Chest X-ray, PA view. Patient: 30 years old, sex F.
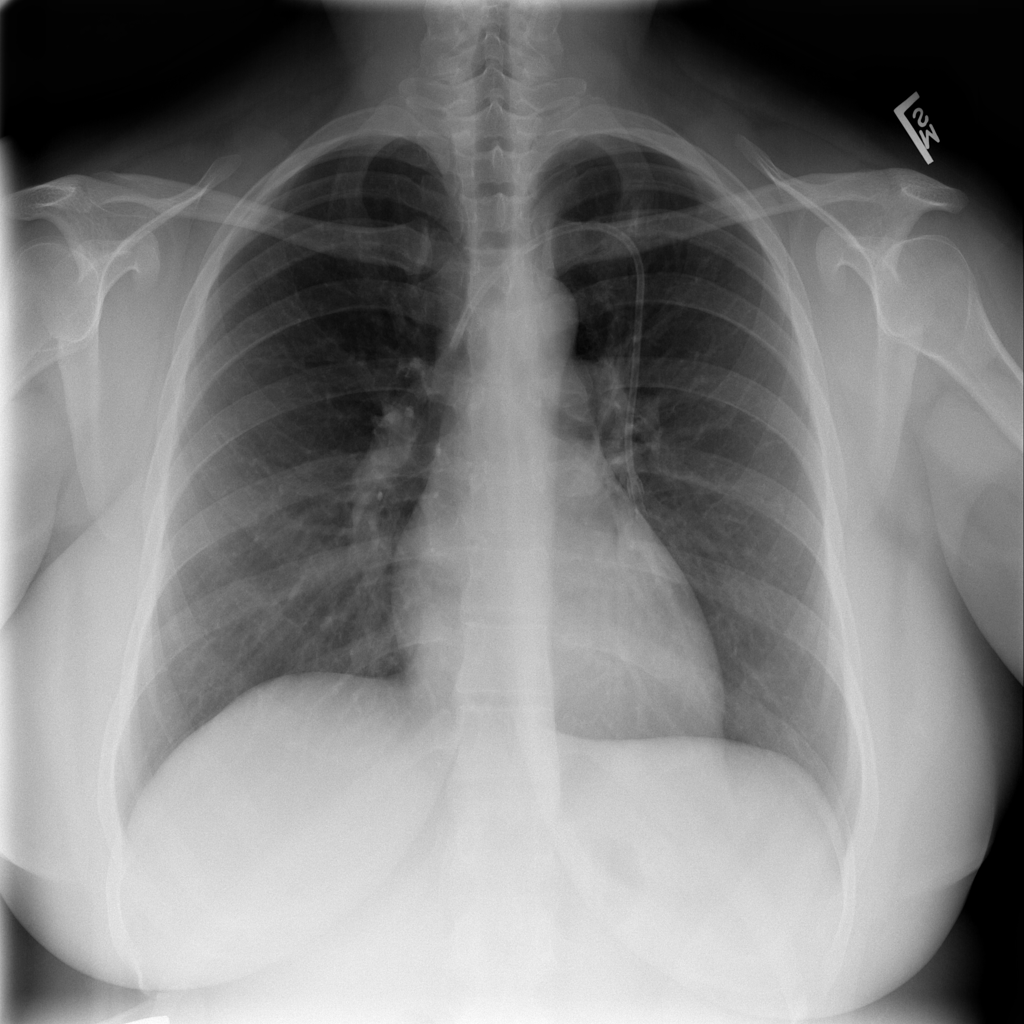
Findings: No Finding